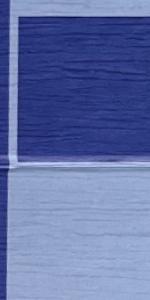
Label: Empty